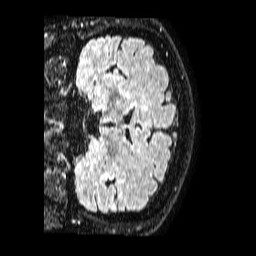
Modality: FLAIR
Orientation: coronal
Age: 48
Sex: male
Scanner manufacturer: philips
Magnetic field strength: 1.5 T
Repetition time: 4.8 s
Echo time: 0.3 s